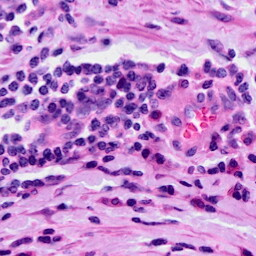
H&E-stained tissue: Cervix